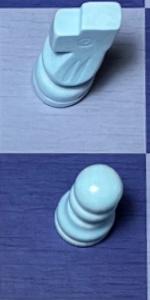
Label: Pawn_White